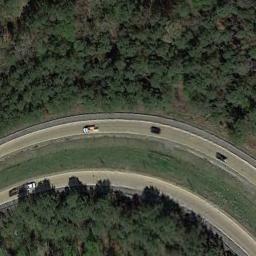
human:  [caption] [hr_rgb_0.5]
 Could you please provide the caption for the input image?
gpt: The freeway goes through the forest with some cars .

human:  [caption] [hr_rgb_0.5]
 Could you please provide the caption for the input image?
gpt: There are no cars on the motorway .

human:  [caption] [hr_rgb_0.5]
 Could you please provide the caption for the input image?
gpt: A curvy freeway surrounded by large green forests with several cars on the freeway .

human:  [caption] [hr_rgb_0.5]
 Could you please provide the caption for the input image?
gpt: A freeway with a bend goes through the forest with many dark green trees and some cars are driving on the freeway .

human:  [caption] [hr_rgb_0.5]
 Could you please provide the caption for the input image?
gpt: There are green lawns and many green trees beside the freeway .